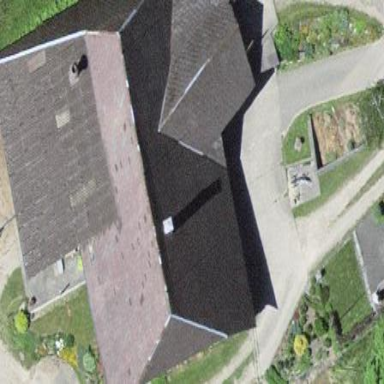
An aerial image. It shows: Farm building.